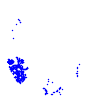
Particle: proton